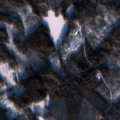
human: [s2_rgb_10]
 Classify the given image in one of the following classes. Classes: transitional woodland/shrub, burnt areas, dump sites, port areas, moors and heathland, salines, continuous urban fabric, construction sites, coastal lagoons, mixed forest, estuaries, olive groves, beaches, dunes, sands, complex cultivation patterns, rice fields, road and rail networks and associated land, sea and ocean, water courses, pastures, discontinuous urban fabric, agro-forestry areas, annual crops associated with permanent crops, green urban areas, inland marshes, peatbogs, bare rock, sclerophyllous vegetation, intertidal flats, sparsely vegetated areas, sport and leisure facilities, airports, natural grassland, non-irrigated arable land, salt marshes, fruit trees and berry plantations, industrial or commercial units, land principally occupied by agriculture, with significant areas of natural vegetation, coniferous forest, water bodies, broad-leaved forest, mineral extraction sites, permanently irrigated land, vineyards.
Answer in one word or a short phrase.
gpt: coniferous forest, mixed forest